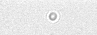
Label: camera_spot